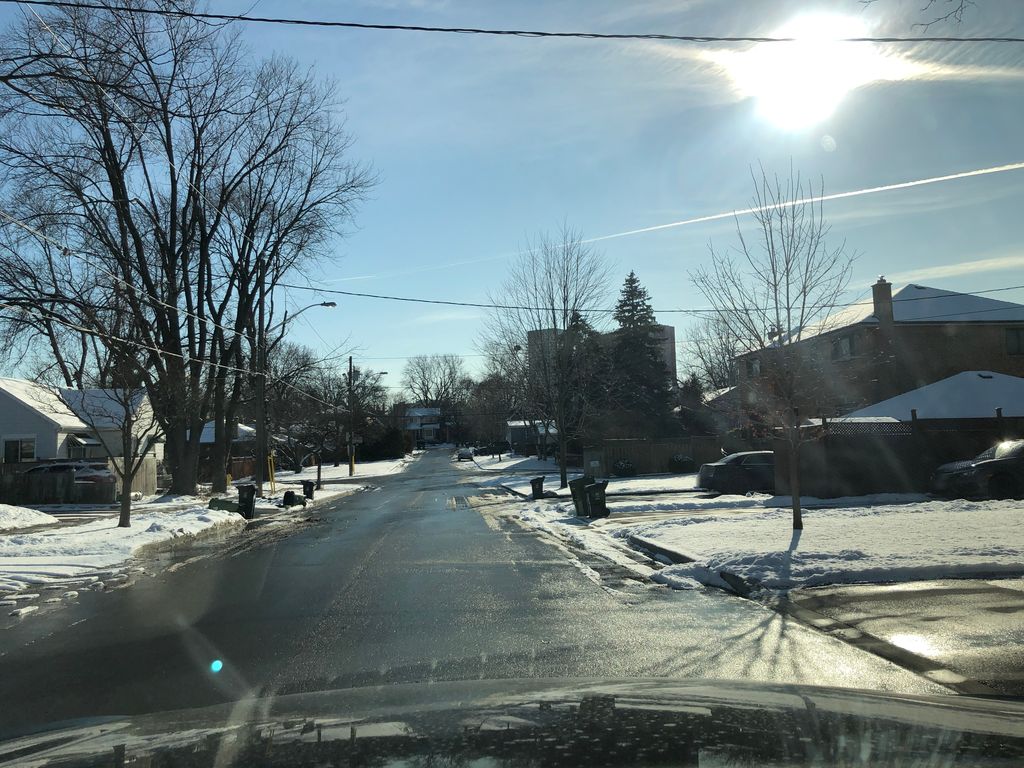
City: toronto